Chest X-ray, PA view. Patient: 62 years old, sex F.
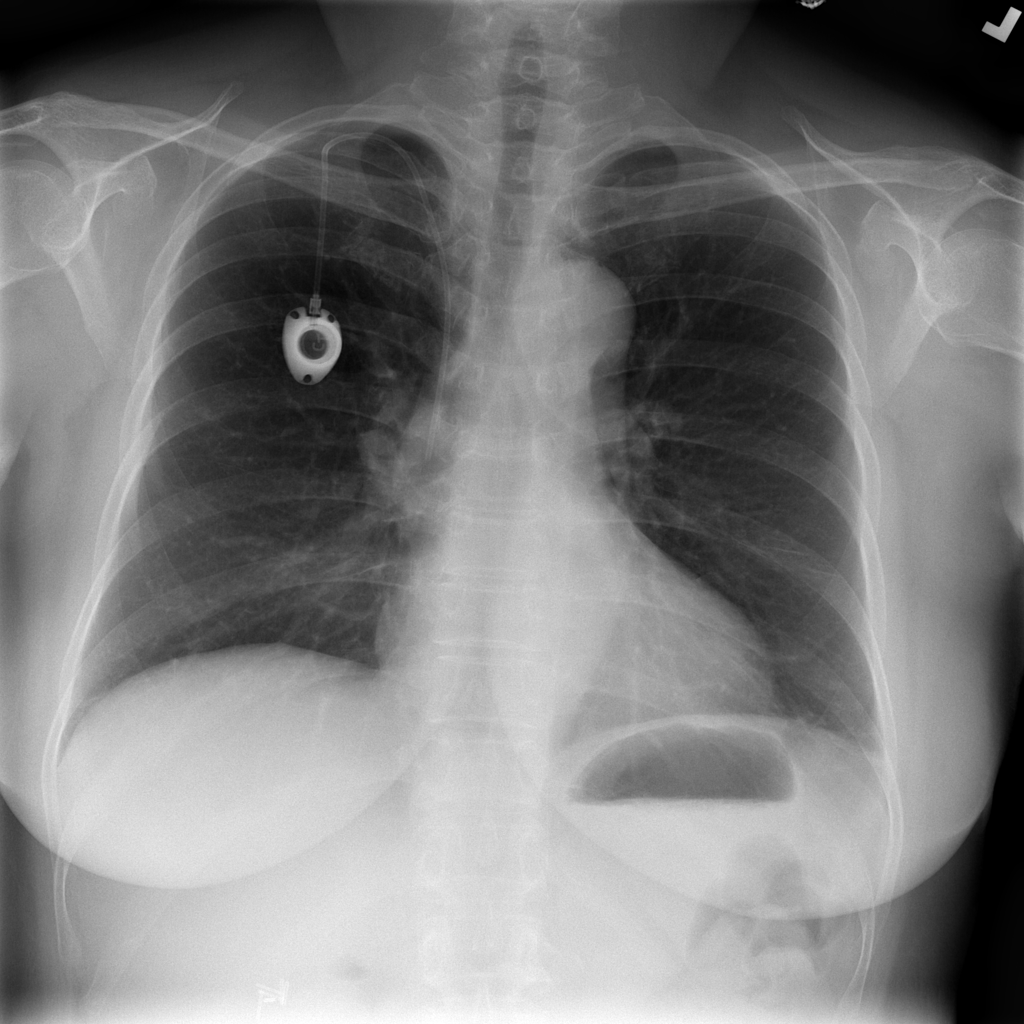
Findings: No Finding